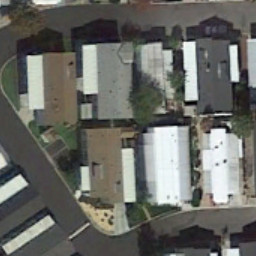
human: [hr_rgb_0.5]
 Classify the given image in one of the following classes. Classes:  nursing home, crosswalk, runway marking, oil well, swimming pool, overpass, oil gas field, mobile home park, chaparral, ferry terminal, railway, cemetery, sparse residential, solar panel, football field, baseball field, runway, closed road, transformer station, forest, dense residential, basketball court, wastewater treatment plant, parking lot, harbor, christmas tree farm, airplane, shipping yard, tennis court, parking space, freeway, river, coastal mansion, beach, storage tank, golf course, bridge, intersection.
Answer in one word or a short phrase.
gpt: mobile home park